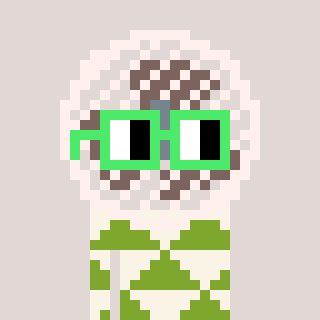
a pixel art character with square light green glasses, a fan-shaped head and a slimegreen-colored body on a warm background